Current action and preconditions to check: trajectory_clear

Your task: For each precondition in the list above, predict whether it will hold at this action.

Consider the current scene as observed from the mobile robot's camera, and analyze the predicted future states of all dynamic agents (e.g., people, animals, vehicles, or any moving entities) within the NEXT SECOND.

IMPORTANT: Only answer "very likely" if you are absolutely certain—based on strong, clear evidence—that a dynamic agent will violate the precondition in the predicted future state. Do NOT answer "very likely" for unlikely, ambiguous, or low-probability risks.

Ask yourself for each precondition: Is there a high probability, with clear and convincing evidence, that the predicted future states of any dynamic agent will interfere with the predicted future state of the currently executing action within the NEXT SECOND, causing that precondition to fail?

Assess the risk level based on these predictions. Use "likely" or "very likely" if motions create a clear risk of interference.

Use "neutral" or "improbable" if agents are nearby but their predicted paths are clearly diverging or non-conflicting.

Failure Risk Categories: "very improbable", "improbable", "neutral", "likely", "very likely"

Answer Format: Output ONLY the probability_of_failure value from these categories: "very improbable", "improbable", "neutral", "likely", "very likely"

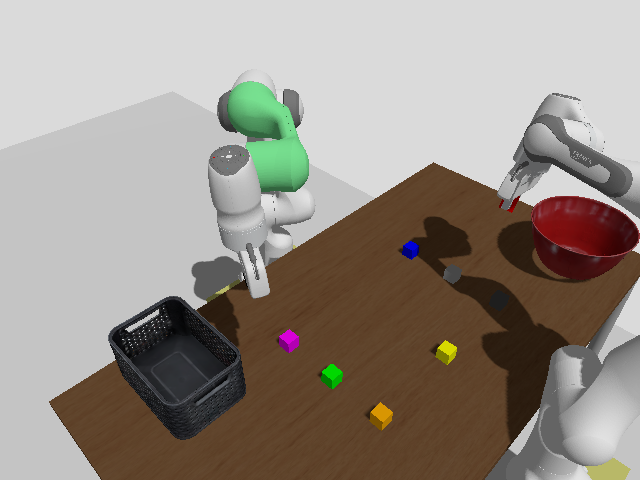

Answer: very improbable